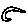
Label: moon